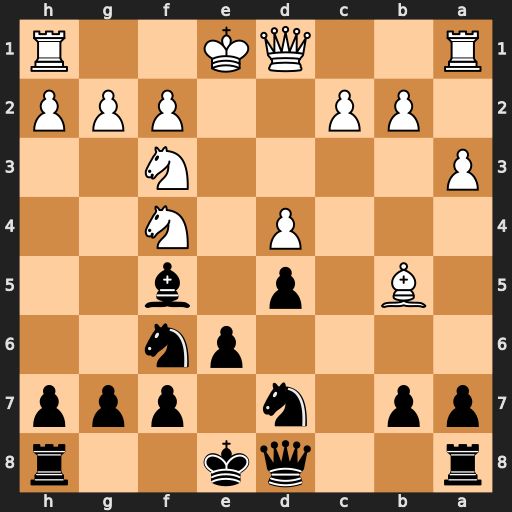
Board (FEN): r2qk2r/pp1n1ppp/4pn2/1B1p1b2/3P1N2/P4N2/1PP2PPP/R2QK2R
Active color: b
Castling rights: KQkq
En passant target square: -
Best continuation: Qa5+ c3 Qxb5